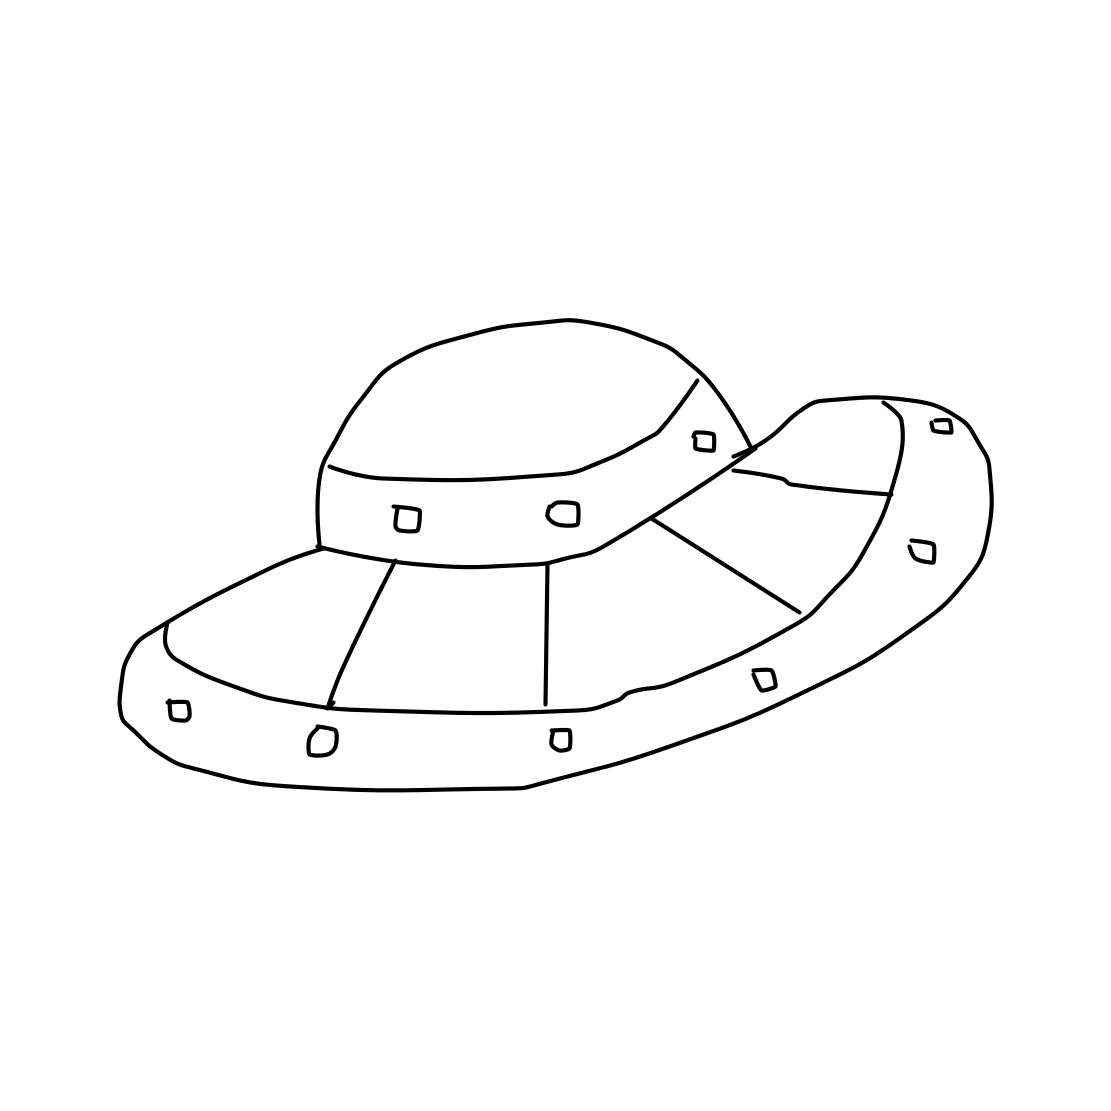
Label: flying saucer